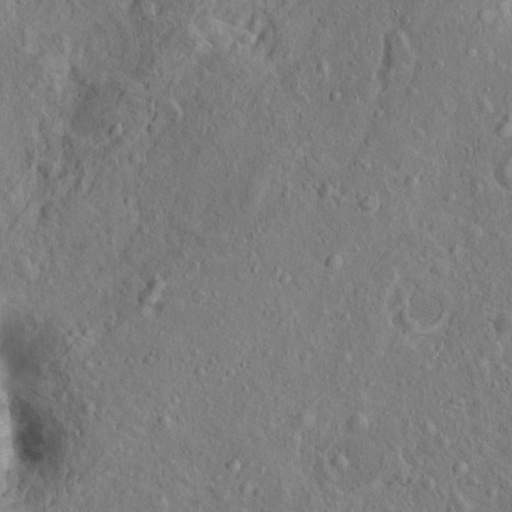
Classes present: Background, Cone